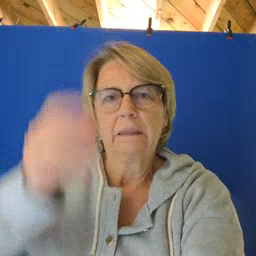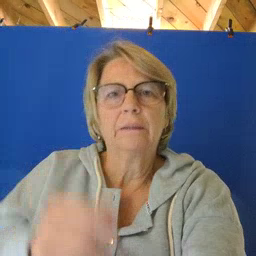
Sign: dad